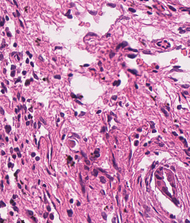
Tumor epithelial tissue: no
Tumor-associated stroma tissue: yes
Normal tissue: no